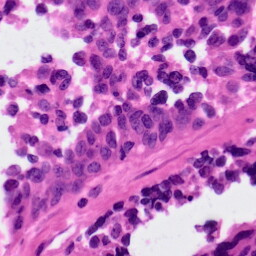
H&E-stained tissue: Ovarian